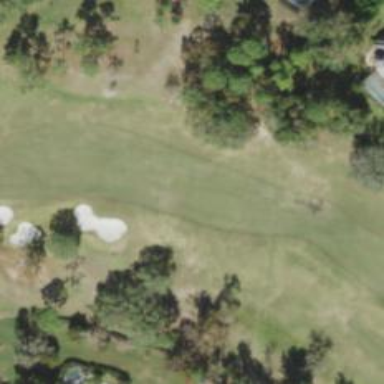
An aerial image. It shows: Golf hole.